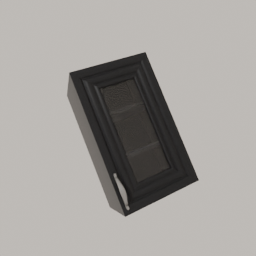
Label: furniture